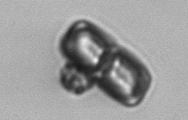
Label: Ephemera